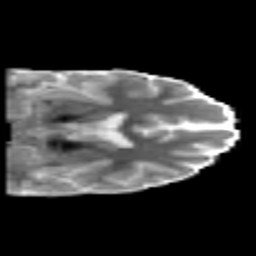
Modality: MD
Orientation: coronal
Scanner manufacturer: philips
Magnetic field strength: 3 T
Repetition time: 8.6 s
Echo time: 0.127 s